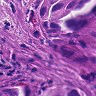
Metastatic tissue present: yes